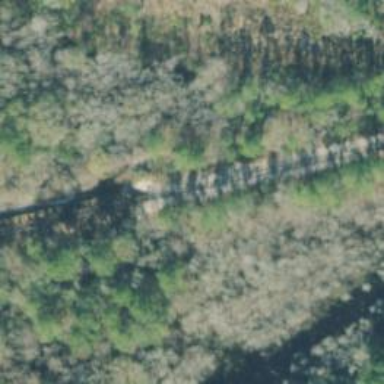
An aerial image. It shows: Bridge over railway line.